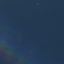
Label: SeaLake